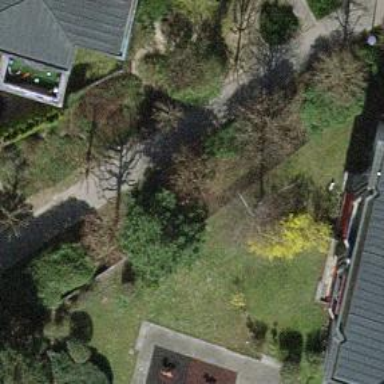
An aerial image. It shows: Urban tree with needle-leaved evergreen foliage.